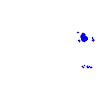
Particle: proton